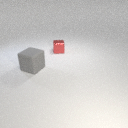
large gray rubber cube in front of small red metal cube